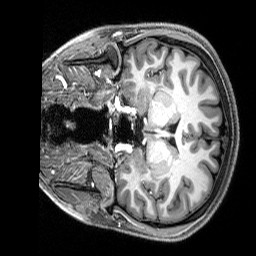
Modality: T1w
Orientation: coronal
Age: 24
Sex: female
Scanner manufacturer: siemens
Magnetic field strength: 3 T
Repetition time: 2.8 s
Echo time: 0.00212 s